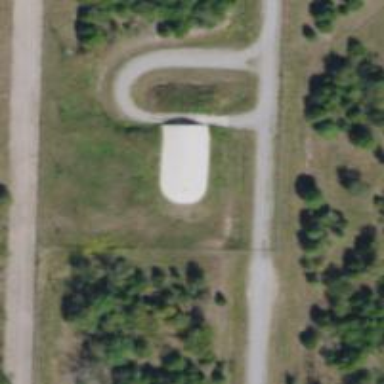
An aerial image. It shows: Military bunker.